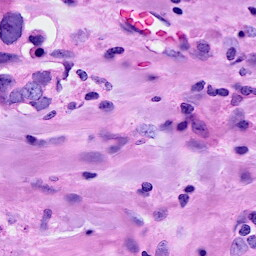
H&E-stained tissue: Breast